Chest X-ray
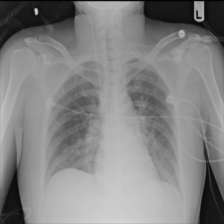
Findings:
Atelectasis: negative
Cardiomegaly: negative
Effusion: negative
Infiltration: negative
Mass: negative
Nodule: negative
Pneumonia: negative
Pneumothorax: negative
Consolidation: negative
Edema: negative
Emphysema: negative
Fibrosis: negative
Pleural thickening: negative
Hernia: negative